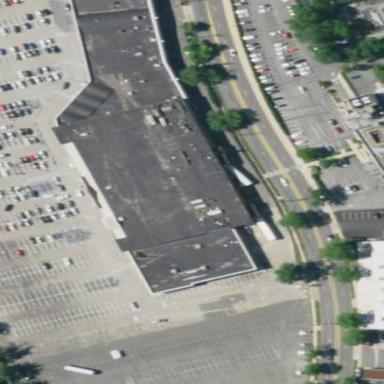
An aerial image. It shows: Retail area.